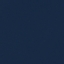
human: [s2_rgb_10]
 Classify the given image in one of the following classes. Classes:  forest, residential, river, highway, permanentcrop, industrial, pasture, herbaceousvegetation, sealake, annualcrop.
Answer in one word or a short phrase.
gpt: SeaLake